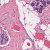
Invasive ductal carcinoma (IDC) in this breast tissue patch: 0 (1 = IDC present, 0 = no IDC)